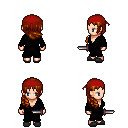
a pixel art fantasy rpg character, female body template, human, light skin, gray robe, metal pants, brunette right-swept hairstyle, red bandana, gray slippers, dagger, four views (front, back, left, right), 2x2 character sprite sheet, small pixel art, hard edges, no anti-aliasing